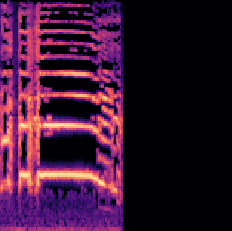
Sound class: Rooster